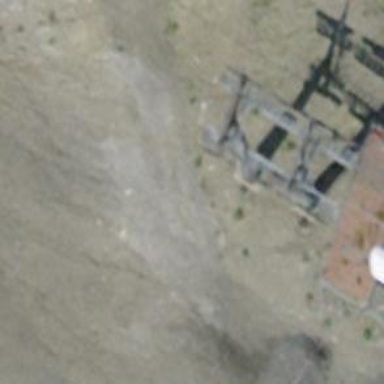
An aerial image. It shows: Pylon for aerialway.